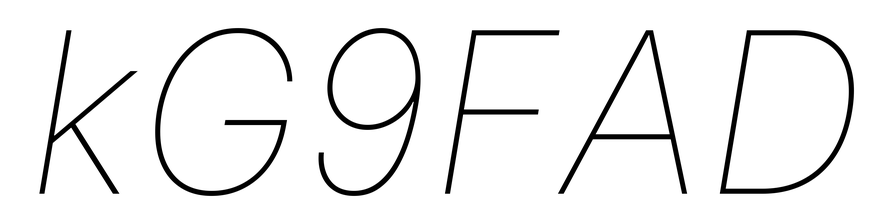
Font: Inter-Italic_Thin_Italic